Question: I am working with 'Fade In Animation' in 'ListView'
But I am facing strange error :
Some row are animating again but getView() is not called for them.. How is this possible ?

My custom Adapter is as follows :
'''
public class MyAdapter extends ArrayAdapter<String> {
private Context mContext;
private Animation mAnim;
private String[] mData;
private ListView mList;
public MyAdapter(Context context, int resource, String[] objects, ListView mList) {
super(context, resource, objects);
this.mContext = context;
mAnim = AnimationUtils.loadAnimation(context, R.anim.fade_in);
this.mData = objects;
this.mList = mList;
}
@TargetApi(Build.VERSION_CODES.JELLY_BEAN)
@Override
public View getView(int position, View convertView, ViewGroup parent) {
LayoutInflater inflater = (LayoutInflater) mContext.getSystemService(Context.LAYOUT_INFLATER_SERVICE);
View view = inflater.inflate(android.R.layout.simple_list_item_1, parent, false);
ViewHolder mHolder;
if (convertView == null) {
mHolder = new ViewHolder();
} else {
mHolder = (ViewHolder) convertView.getTag();
}
view.setTag(mHolder);
mHolder.mTextview = (TextView) view.findViewById(android.R.id.text1);
mHolder.mTextview.setText(mData[position]);
if (mList.getFirstVisiblePosition() < position && position <= (mList.getFirstVisiblePosition() + mList.getChildCount())) {
Log.w("list", "scroll down..");
view.startAnimation(mAnim);
} else if (position < mList.getFirstVisiblePosition()) {
Log.w("list", "scroll up..");
view.startAnimation(mAnim);
}
return view;
}
static class ViewHolder {
private TextView mTextview;
}
}
'''
Any help is greatly appriciated..
Thank you
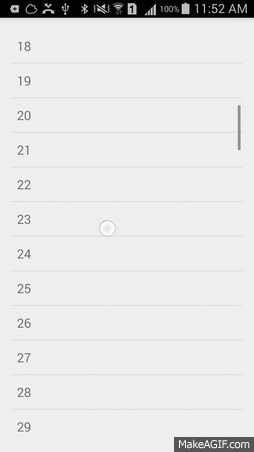
Answer: Try doing this.
'''
ObjectAnimator animator = ObjectAnimator.ofFloat(view, View.ALPHA,0,1);
animator.setDuration(1000);
animator.start();
'''
Hope this help YOu